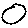
Label: circle